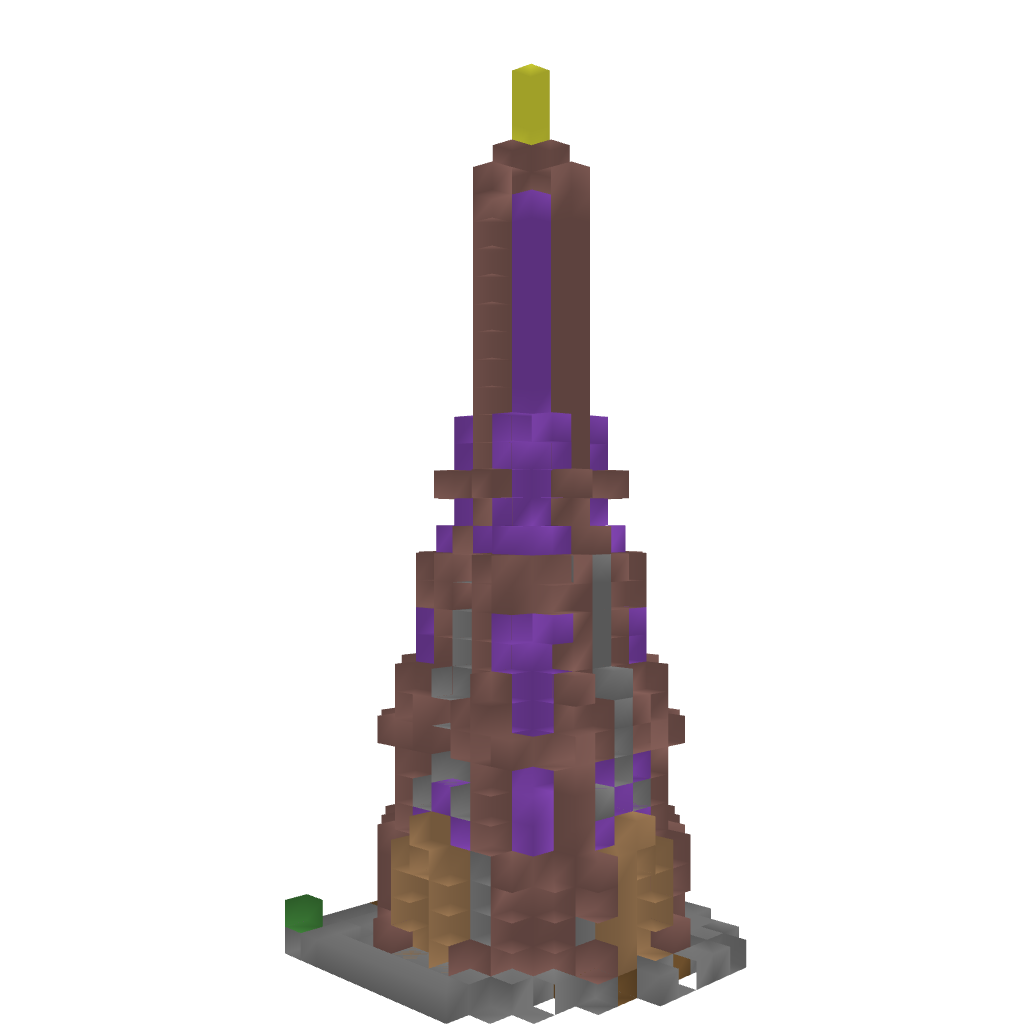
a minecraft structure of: Magician Tower good quality